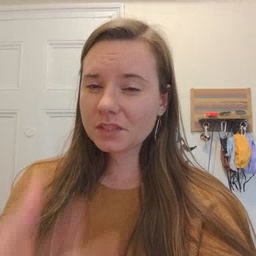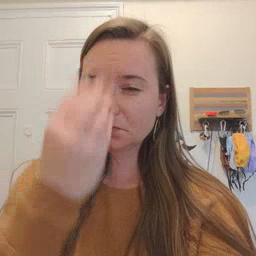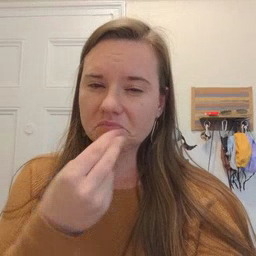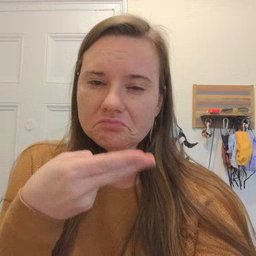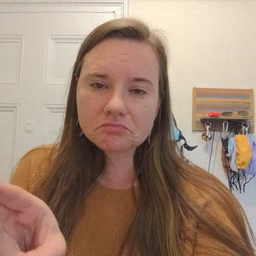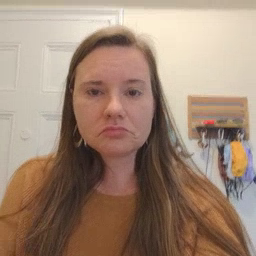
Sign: nap